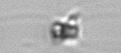
Label: Chaetoceros